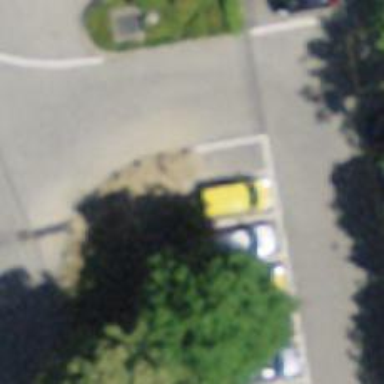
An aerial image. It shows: Charging station.